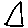
Label: triangle